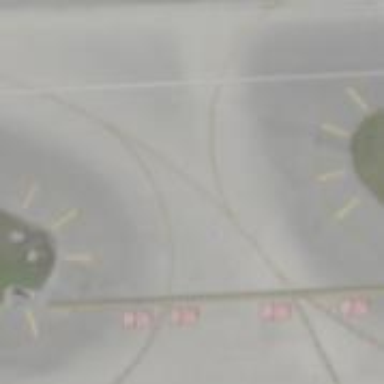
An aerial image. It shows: Image of taxiway at airport.